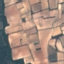
Label: PermanentCrop